Interaction volume radius: 5 \u00c5
Interaction volume height: 25 \u00c5
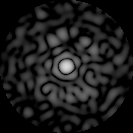
Disorder parameter: 0.8225